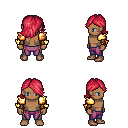
a pixel art fantasy rpg character, male body template, human, dark skin, gold arm armor, magenta pants, ruby red swoop hairstyle, cloth bracers, four views (front, back, left, right), 2x2 character sprite sheet, small pixel art, hard edges, no anti-aliasing